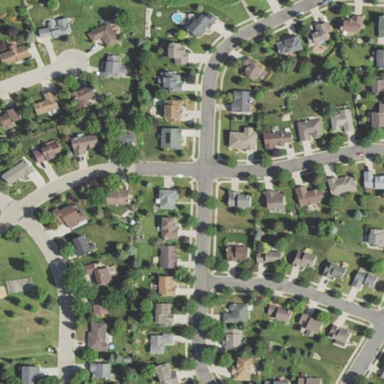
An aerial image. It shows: Sidewalk.